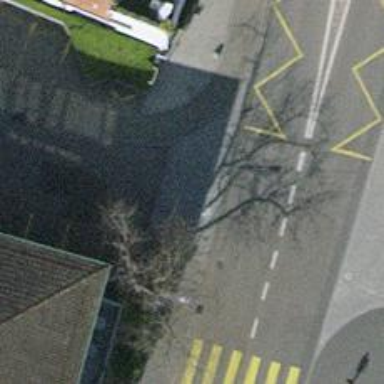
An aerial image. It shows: Table-style traffic calming feature.